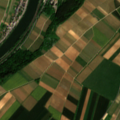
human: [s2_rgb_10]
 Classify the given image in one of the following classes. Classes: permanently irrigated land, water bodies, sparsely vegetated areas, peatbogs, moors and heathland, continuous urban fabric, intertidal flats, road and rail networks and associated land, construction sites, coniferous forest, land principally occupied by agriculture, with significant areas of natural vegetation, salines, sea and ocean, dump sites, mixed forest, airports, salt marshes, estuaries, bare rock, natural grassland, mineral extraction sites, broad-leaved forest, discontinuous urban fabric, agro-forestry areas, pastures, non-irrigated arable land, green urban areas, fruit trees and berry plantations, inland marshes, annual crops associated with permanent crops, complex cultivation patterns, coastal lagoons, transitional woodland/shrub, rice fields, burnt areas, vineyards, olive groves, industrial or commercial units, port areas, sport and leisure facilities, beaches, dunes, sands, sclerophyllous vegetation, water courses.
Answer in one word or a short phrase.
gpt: discontinuous urban fabric, non-irrigated arable land, vineyards, pastures, complex cultivation patterns, mixed forest, water courses